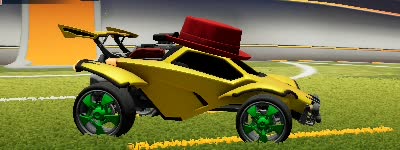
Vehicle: octane